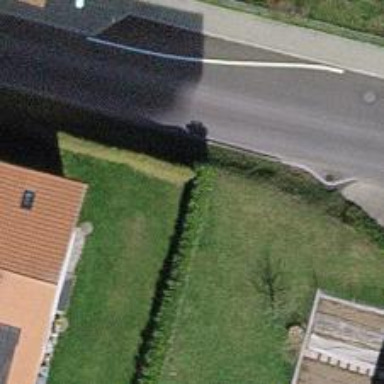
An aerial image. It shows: Hedge acting as barrier.